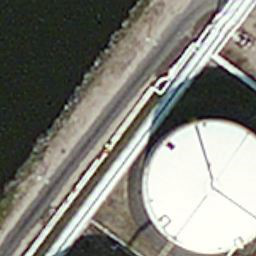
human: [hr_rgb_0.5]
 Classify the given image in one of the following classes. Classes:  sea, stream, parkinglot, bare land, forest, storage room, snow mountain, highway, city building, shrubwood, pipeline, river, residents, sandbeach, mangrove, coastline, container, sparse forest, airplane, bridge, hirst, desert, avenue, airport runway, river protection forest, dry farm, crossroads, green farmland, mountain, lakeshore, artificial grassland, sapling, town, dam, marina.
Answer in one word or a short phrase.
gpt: storage room